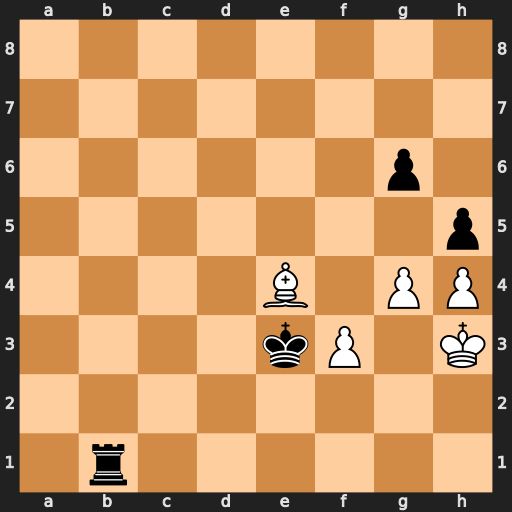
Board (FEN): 8/8/6p1/7p/4B1PP/4kP1K/8/1r6
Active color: w
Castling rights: -
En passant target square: -
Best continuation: Bxb1 Kxf3 g5